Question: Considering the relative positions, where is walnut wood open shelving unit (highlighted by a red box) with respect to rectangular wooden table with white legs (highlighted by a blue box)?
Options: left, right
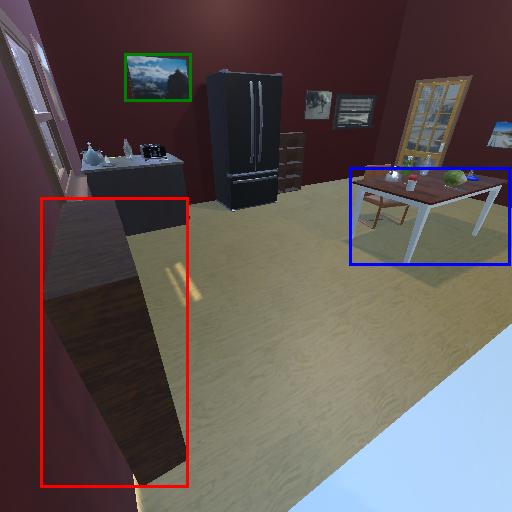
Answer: left